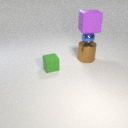
large purple rubber cube above small blue metal sphere